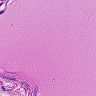
Metastatic tissue present: no